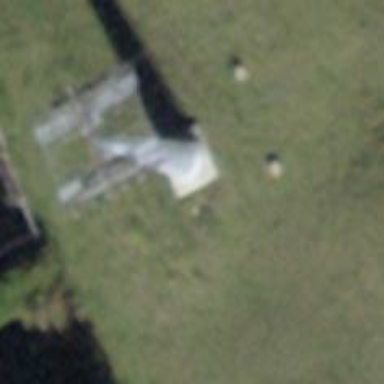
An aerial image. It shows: Pylon for aerialway.